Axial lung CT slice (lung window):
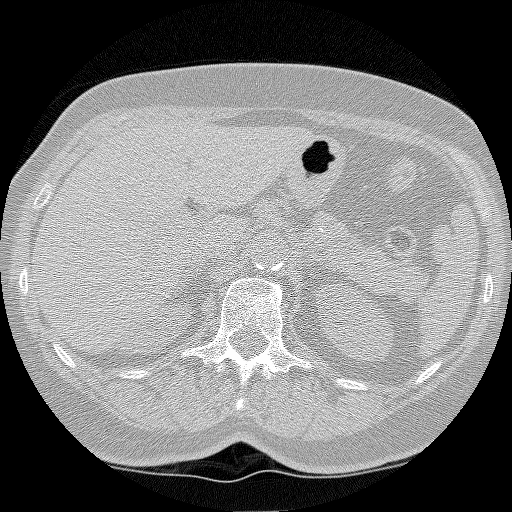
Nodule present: no